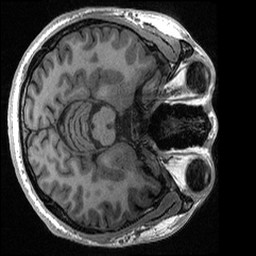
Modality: T1w
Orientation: axial
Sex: male
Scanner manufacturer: ge
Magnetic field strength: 3 T
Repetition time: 0.0064 s
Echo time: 0.00281 s